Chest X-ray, AP view. Patient: 44 years old, sex M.
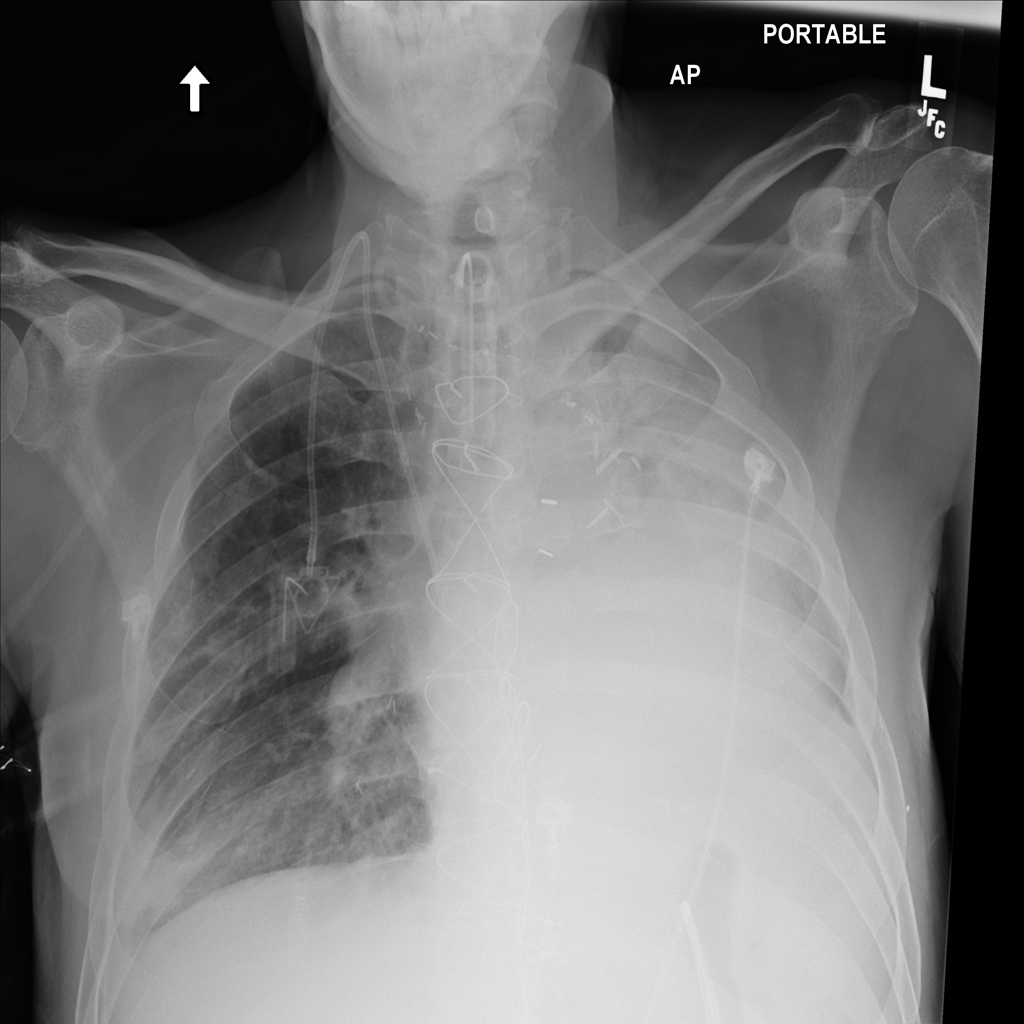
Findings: No Finding